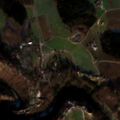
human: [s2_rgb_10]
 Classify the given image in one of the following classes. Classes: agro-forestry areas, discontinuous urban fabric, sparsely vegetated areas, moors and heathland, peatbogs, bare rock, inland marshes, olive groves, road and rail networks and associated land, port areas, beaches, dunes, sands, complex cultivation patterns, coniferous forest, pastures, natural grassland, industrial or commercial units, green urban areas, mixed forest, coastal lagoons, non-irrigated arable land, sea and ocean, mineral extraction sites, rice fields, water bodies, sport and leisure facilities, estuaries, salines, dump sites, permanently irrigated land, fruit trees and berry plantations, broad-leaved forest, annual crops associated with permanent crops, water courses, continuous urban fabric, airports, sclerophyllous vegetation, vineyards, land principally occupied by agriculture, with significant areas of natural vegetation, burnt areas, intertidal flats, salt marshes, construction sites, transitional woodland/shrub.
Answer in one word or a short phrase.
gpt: complex cultivation patterns, broad-leaved forest, mixed forest